Here is the raw acceleration-versus-time signal recorded on a bearing housing. Determine the bearing's health state. Answer with exactly one of: normal, inner_race, outer_race, ball.
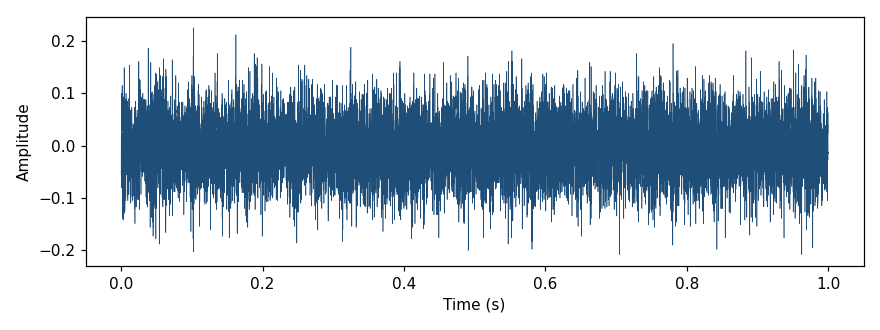
Answer: normal